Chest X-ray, AP view. Patient: 43 years old, sex M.
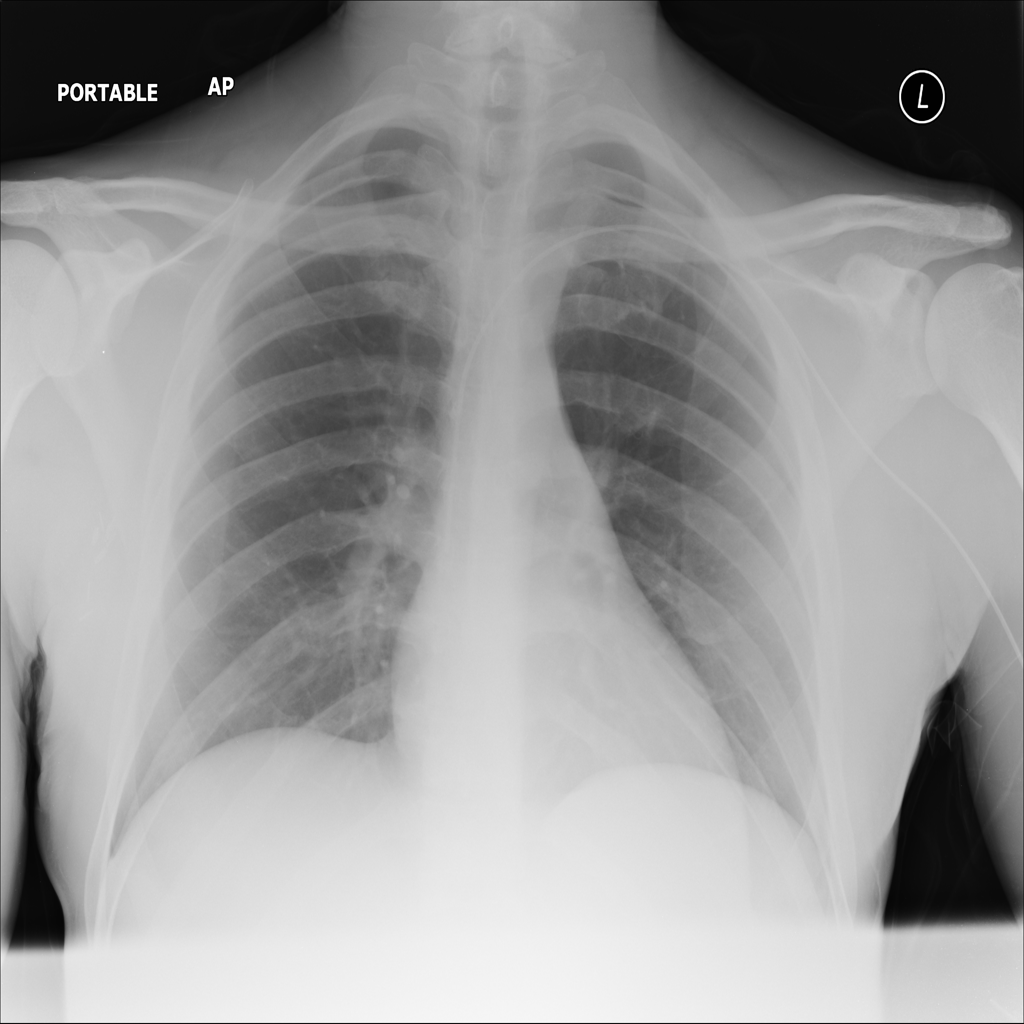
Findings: No Finding